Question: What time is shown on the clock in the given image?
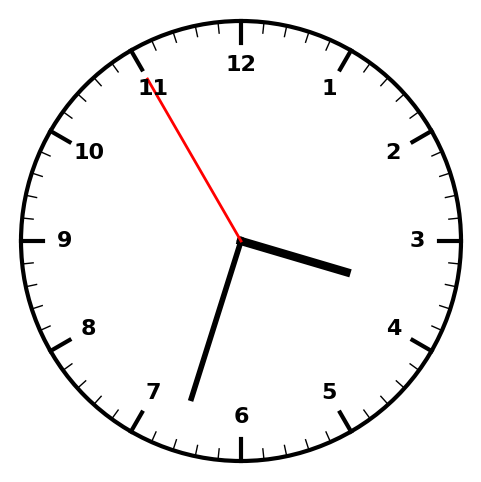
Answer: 03:32:55